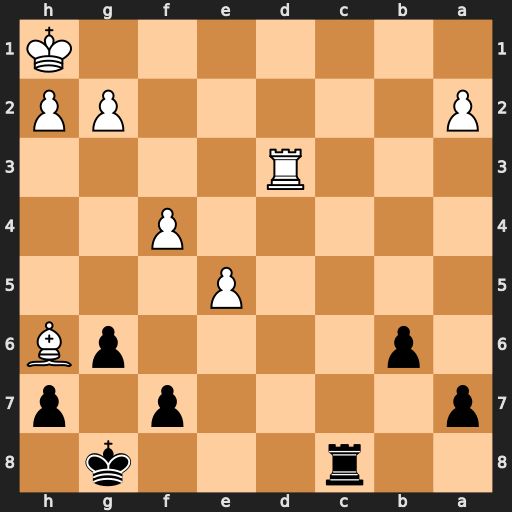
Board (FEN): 2r3k1/p4p1p/1p4pB/4P3/5P2/3R4/P5PP/7K
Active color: b
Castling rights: -
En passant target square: -
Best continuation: Rc1+ Rd1 Rxd1#